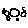
Label: circle